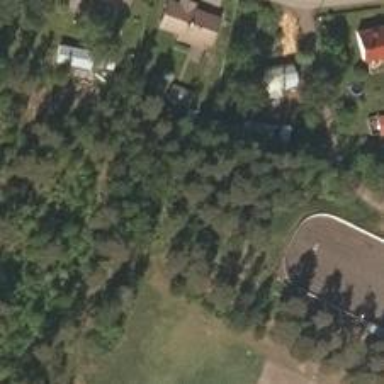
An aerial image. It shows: Disc golf tee area.